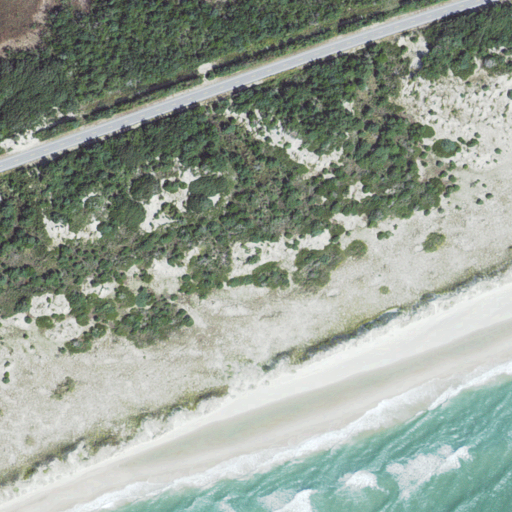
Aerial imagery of mountain in North Carolina named The Knoll containing barren land, shrub, open water, woody wetlands, low intensity development, grassland, herbaceous wetlands, medium intensity development, high intensity development, and evergreen forest